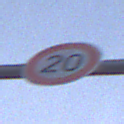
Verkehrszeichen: Geschwindigkeit20
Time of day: MorningAfternoon
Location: Outdoor (Nature)
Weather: PartlyCloudy
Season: NotSpecified
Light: Natural